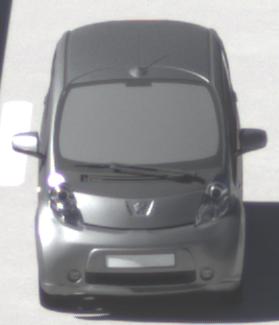
Make: Peugeot
Model: iOn
Detailed model: iOn
Model produced from: 2010/12
Model produced until: 2013/02
Doors: 5
Color: gray
Road condition: dry road
Daytime: morning or afternoon
Contrast: high contrast